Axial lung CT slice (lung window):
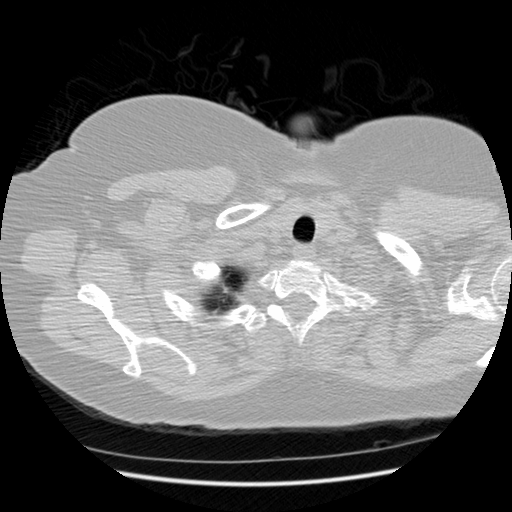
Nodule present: no